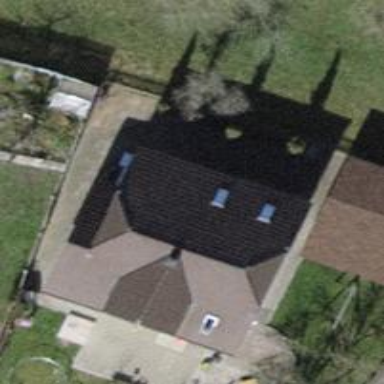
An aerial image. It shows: Simple house.